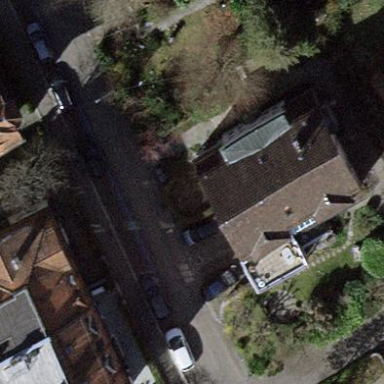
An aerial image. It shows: Building with gabled roof.